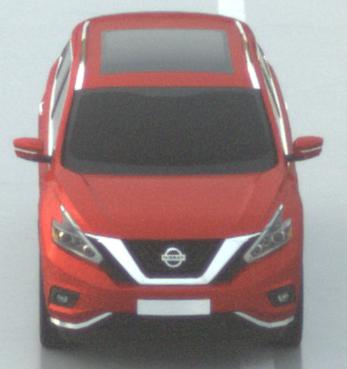
Make: Nissan
Model: Murano
Detailed model: Gen. 3 Z52
Model produced from: 2015
Doors: 5
Color: red
Road condition: wet road
Daytime: sunrise or sunset
Contrast: low contrast